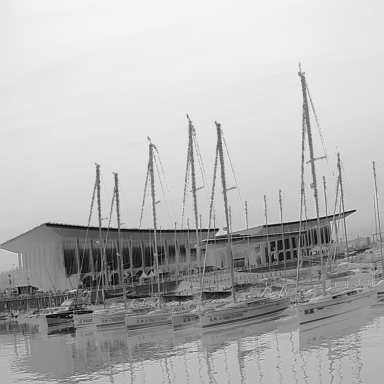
There are four sailboats in the infrared image.